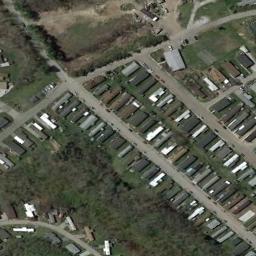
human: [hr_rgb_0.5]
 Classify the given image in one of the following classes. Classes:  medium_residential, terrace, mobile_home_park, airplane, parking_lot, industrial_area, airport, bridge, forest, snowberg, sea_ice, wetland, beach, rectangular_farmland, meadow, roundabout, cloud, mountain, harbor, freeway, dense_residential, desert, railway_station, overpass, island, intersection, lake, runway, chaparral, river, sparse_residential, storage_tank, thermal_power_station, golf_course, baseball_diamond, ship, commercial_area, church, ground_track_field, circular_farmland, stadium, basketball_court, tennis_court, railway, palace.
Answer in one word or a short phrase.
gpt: mobile_home_park